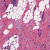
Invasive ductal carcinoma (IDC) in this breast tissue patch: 1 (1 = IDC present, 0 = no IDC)